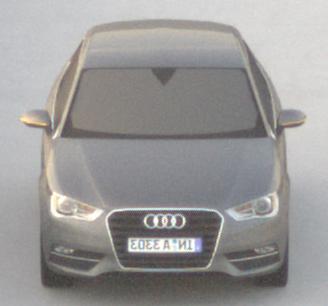
Make: Audi
Model: A3 1.2 TFSI
Detailed model: A3 (8V)
Model produced from: 2013/02
Model produced until: 2014/05
Doors: 3
Color: gray
Road condition: dry road
Daytime: sunrise or sunset
Contrast: low contrast